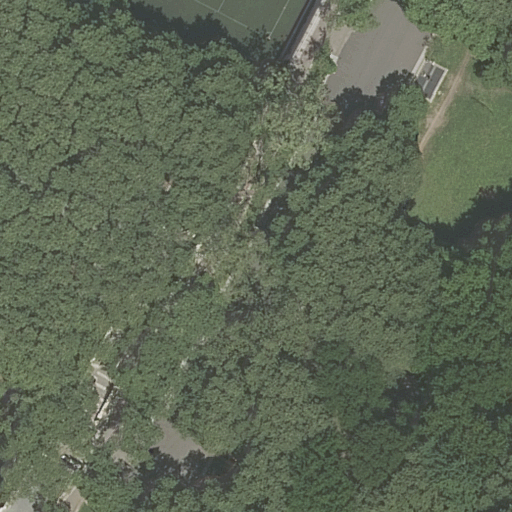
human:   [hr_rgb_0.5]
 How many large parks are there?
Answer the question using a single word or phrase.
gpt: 1

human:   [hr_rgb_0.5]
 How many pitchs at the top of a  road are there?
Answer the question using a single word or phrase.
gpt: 1

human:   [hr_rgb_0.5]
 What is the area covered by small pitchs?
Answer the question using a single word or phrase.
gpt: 0m2

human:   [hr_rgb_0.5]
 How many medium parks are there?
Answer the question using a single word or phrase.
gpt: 0

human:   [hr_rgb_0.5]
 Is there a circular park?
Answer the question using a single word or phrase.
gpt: no

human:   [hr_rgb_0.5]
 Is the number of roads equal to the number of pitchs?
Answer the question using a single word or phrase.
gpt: no

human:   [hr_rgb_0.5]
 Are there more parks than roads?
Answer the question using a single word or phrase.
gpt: no

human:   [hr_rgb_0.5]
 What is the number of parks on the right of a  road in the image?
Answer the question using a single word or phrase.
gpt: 0

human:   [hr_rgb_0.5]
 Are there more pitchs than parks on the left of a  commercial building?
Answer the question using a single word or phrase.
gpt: yes

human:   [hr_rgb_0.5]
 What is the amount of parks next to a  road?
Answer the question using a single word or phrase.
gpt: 1

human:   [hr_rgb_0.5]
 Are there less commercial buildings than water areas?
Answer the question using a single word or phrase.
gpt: no

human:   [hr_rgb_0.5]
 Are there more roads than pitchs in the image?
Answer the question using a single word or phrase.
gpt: yes

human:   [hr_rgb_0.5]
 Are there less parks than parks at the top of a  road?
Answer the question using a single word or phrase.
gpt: no

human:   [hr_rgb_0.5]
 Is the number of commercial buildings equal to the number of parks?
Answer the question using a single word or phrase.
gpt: no

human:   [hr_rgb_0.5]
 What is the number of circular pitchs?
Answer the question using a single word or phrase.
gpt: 0

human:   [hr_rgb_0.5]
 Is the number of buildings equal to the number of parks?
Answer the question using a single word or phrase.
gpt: no

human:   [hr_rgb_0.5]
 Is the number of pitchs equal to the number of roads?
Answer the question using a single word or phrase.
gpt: no

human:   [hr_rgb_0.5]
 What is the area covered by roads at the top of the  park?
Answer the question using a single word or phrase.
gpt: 0m2

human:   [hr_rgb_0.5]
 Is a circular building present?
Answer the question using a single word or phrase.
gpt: no

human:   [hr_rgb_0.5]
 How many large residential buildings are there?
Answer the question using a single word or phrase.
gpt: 0

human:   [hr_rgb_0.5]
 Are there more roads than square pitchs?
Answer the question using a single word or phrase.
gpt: yes

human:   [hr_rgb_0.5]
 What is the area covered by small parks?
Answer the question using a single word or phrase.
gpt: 0m2

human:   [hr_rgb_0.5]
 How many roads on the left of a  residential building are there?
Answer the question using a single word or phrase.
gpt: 0

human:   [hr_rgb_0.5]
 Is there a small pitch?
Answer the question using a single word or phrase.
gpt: no

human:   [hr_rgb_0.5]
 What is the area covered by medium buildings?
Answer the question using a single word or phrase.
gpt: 0m2

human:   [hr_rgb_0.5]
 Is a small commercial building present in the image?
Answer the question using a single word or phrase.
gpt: no

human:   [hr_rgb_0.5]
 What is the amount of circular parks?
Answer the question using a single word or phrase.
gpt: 0

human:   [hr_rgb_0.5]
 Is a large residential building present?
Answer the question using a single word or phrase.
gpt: no

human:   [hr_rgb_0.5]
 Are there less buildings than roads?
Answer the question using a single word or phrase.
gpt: yes

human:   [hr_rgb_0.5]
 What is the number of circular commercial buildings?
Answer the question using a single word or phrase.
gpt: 0

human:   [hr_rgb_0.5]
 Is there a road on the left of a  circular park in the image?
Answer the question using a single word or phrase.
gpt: no

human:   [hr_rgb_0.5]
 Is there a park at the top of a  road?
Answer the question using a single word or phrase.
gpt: no

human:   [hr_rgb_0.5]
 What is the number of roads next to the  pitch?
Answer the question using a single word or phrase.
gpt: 2

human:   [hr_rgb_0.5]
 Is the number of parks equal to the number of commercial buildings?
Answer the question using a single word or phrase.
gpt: no

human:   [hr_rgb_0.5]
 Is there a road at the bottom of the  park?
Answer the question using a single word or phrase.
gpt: no

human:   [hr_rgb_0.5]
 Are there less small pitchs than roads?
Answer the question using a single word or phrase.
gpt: yes